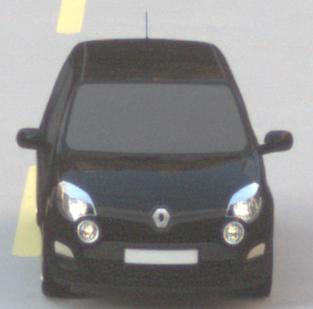
Make: Renault
Model: Twingo 1.2 LEV 16V 75
Detailed model: Twingo (II)
Model produced from: 2012/01
Model produced until: 2014/07
Doors: 3
Color: black
Road condition: dry road
Daytime: sunrise or sunset
Contrast: low contrast